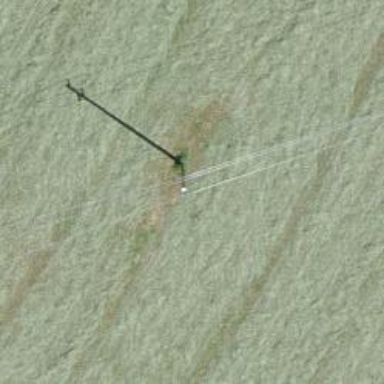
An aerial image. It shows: Minor power line.